Chest X-ray. View position: PA
Patient age: 37
Patient sex: M
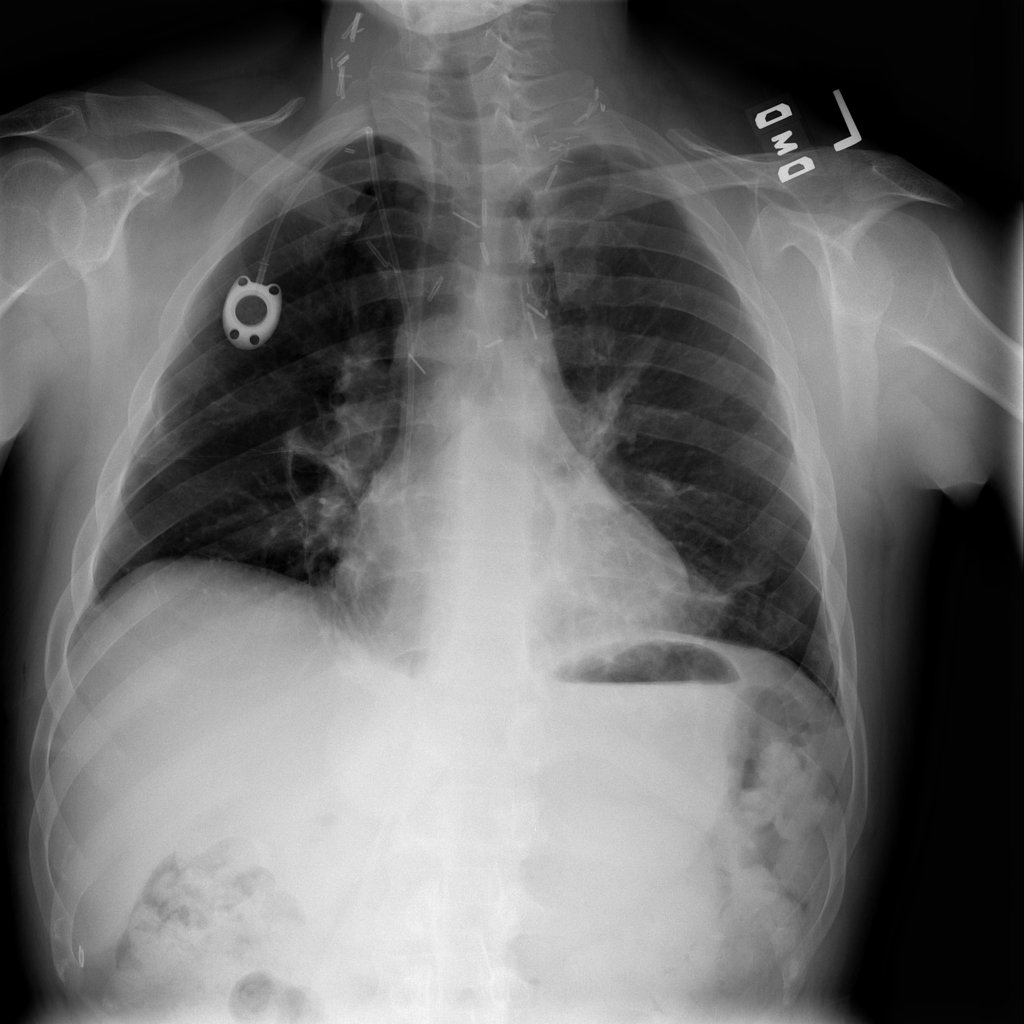
Finding: Pneumothorax